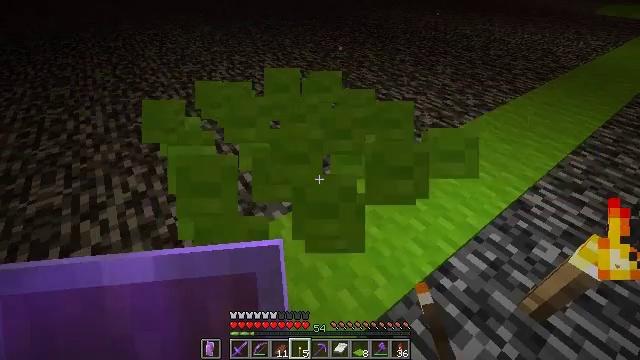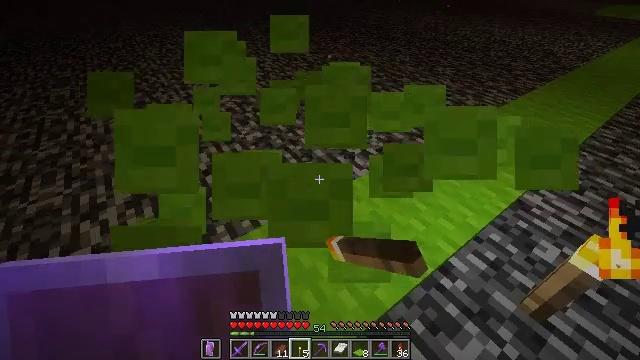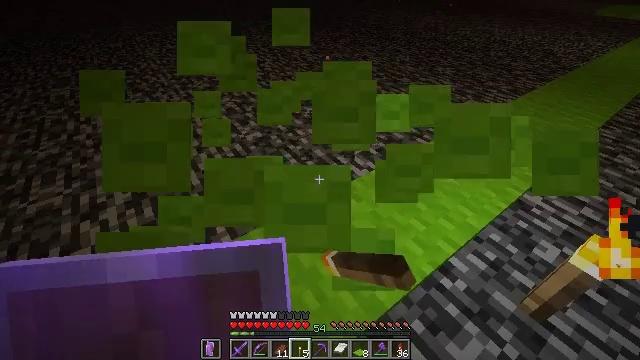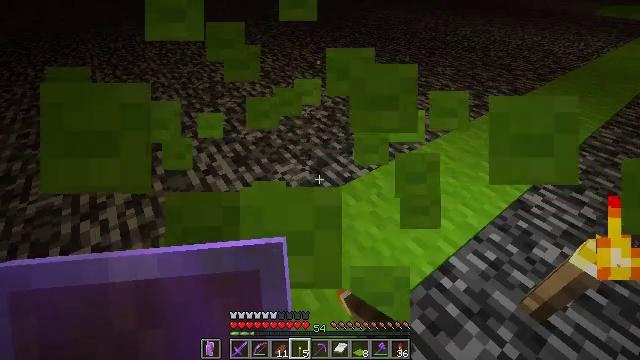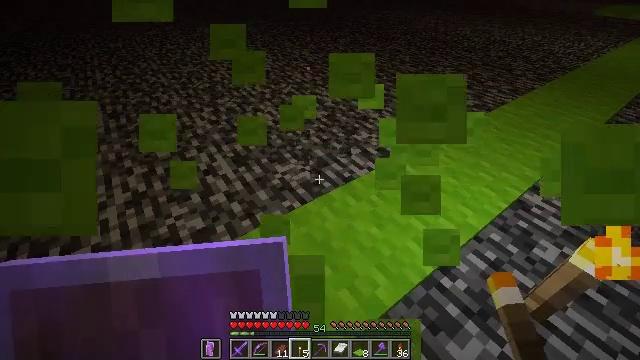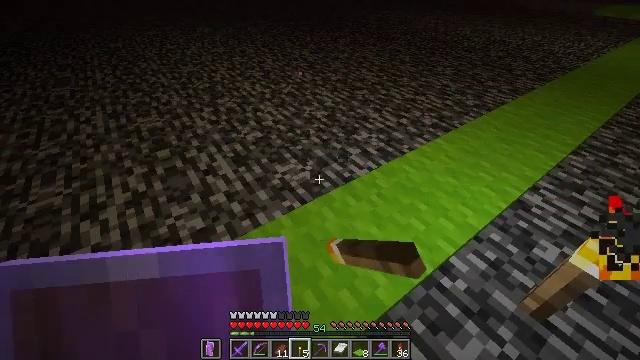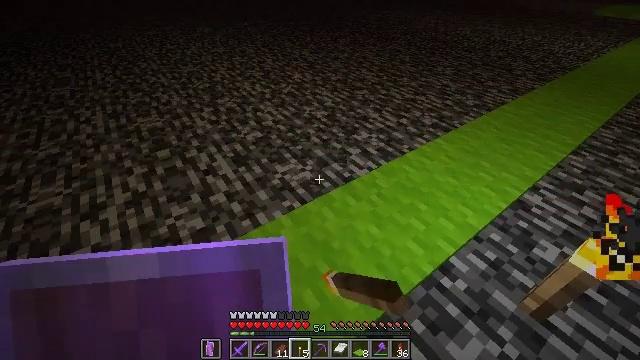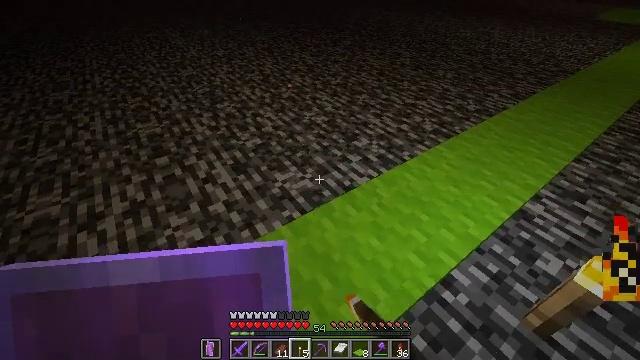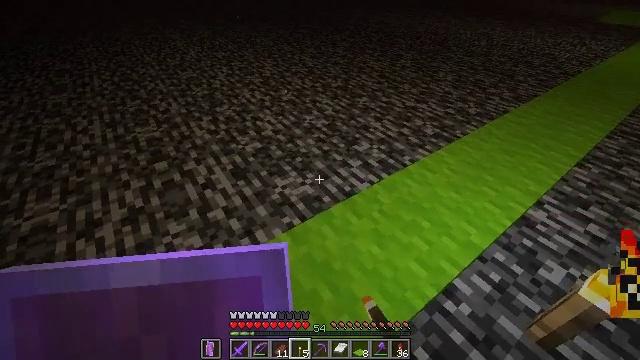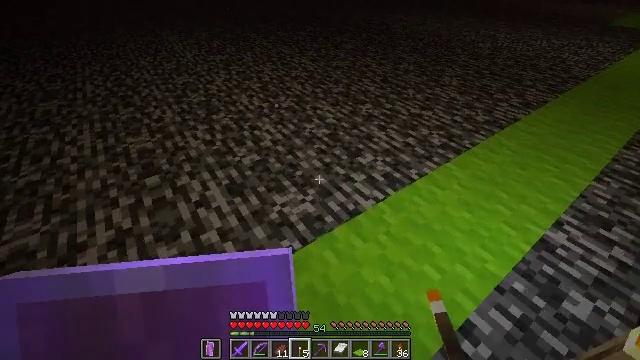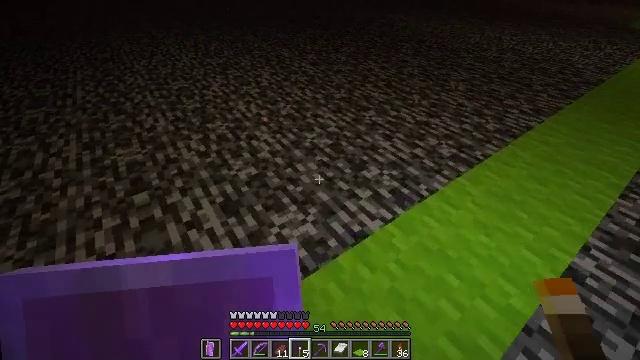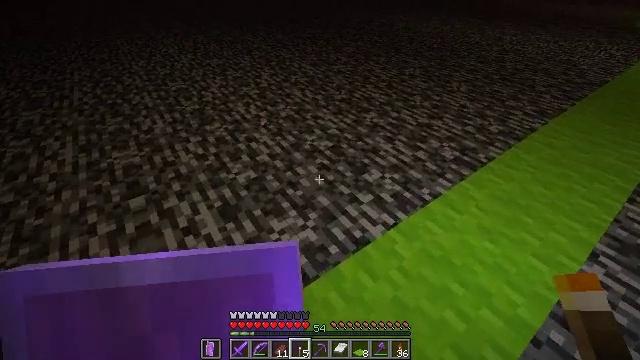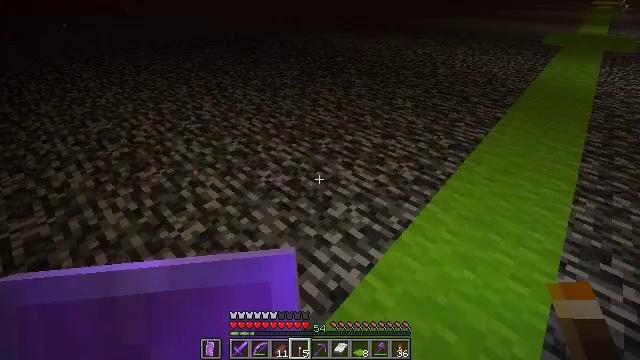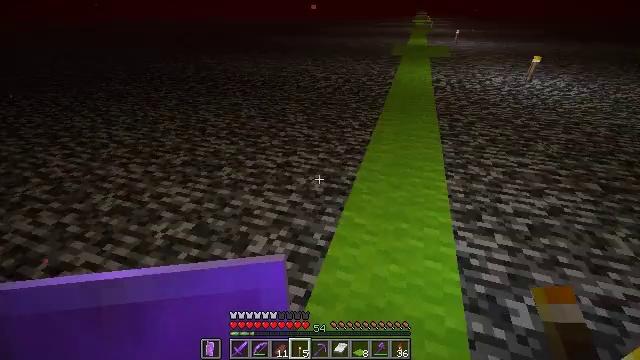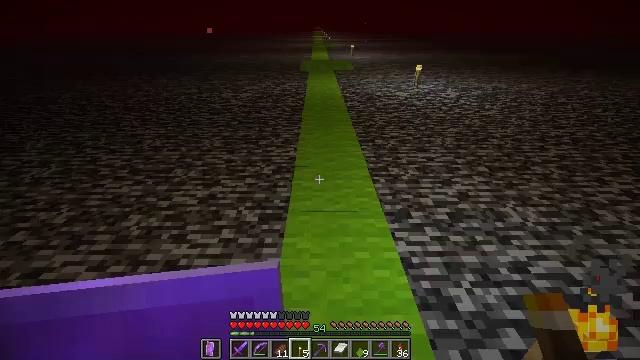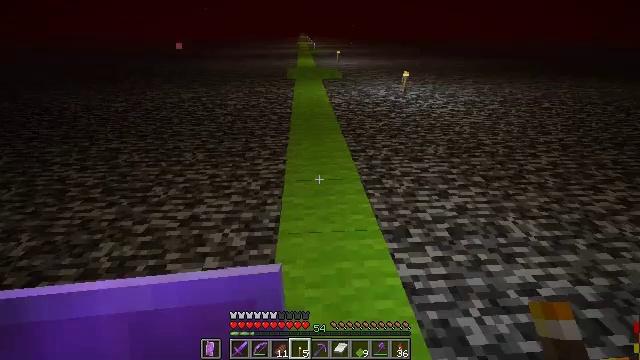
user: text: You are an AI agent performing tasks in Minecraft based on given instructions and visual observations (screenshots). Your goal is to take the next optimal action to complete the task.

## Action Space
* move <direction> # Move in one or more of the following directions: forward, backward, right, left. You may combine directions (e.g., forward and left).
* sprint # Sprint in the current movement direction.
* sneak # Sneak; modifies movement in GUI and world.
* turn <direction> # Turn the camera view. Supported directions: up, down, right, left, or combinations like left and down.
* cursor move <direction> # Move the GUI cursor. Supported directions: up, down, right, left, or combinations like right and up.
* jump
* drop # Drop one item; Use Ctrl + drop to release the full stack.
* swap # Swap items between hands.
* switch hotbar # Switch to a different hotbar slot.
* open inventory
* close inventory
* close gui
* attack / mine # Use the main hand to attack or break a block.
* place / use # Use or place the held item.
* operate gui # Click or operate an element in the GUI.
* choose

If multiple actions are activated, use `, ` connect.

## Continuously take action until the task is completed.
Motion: motion action
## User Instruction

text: Dig the lime carpet up.
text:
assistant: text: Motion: attack / mine
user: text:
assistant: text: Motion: attack / mine
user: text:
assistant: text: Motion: attack / mine
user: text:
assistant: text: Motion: attack / mine
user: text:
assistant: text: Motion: no_op
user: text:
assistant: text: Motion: no_op
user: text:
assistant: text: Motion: move forward
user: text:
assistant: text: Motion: move forward
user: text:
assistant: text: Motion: move forward
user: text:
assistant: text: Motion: move forward
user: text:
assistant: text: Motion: move forward
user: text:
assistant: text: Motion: move forward, turn right and up
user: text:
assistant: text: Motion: move forward, turn right and up
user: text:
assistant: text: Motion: move forward, turn right and up
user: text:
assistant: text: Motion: move forward and move right, turn right and up
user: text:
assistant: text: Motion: move forward and move right
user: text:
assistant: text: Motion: move forward and move right
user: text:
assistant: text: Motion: move forward
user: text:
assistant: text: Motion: move forward
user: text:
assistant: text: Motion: move forward
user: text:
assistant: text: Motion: move forward
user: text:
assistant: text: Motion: move forward
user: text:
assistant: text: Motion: move forward, turn right and up
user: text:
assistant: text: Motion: move forward, turn right
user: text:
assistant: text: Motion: move forward, turn right
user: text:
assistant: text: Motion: move forward
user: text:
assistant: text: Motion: move forward
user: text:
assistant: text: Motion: move forward, turn left
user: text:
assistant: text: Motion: move forward, turn left
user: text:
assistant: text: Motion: move forward, turn left